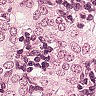
Metastatic tissue present: yes